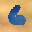
Label: 6